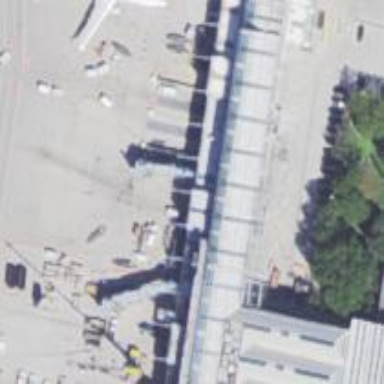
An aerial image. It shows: Airport gate.